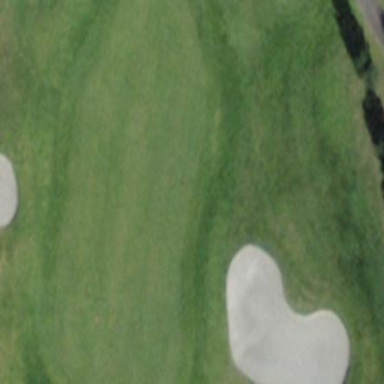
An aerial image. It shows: Picturesque green golfing area with grass land use.